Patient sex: M
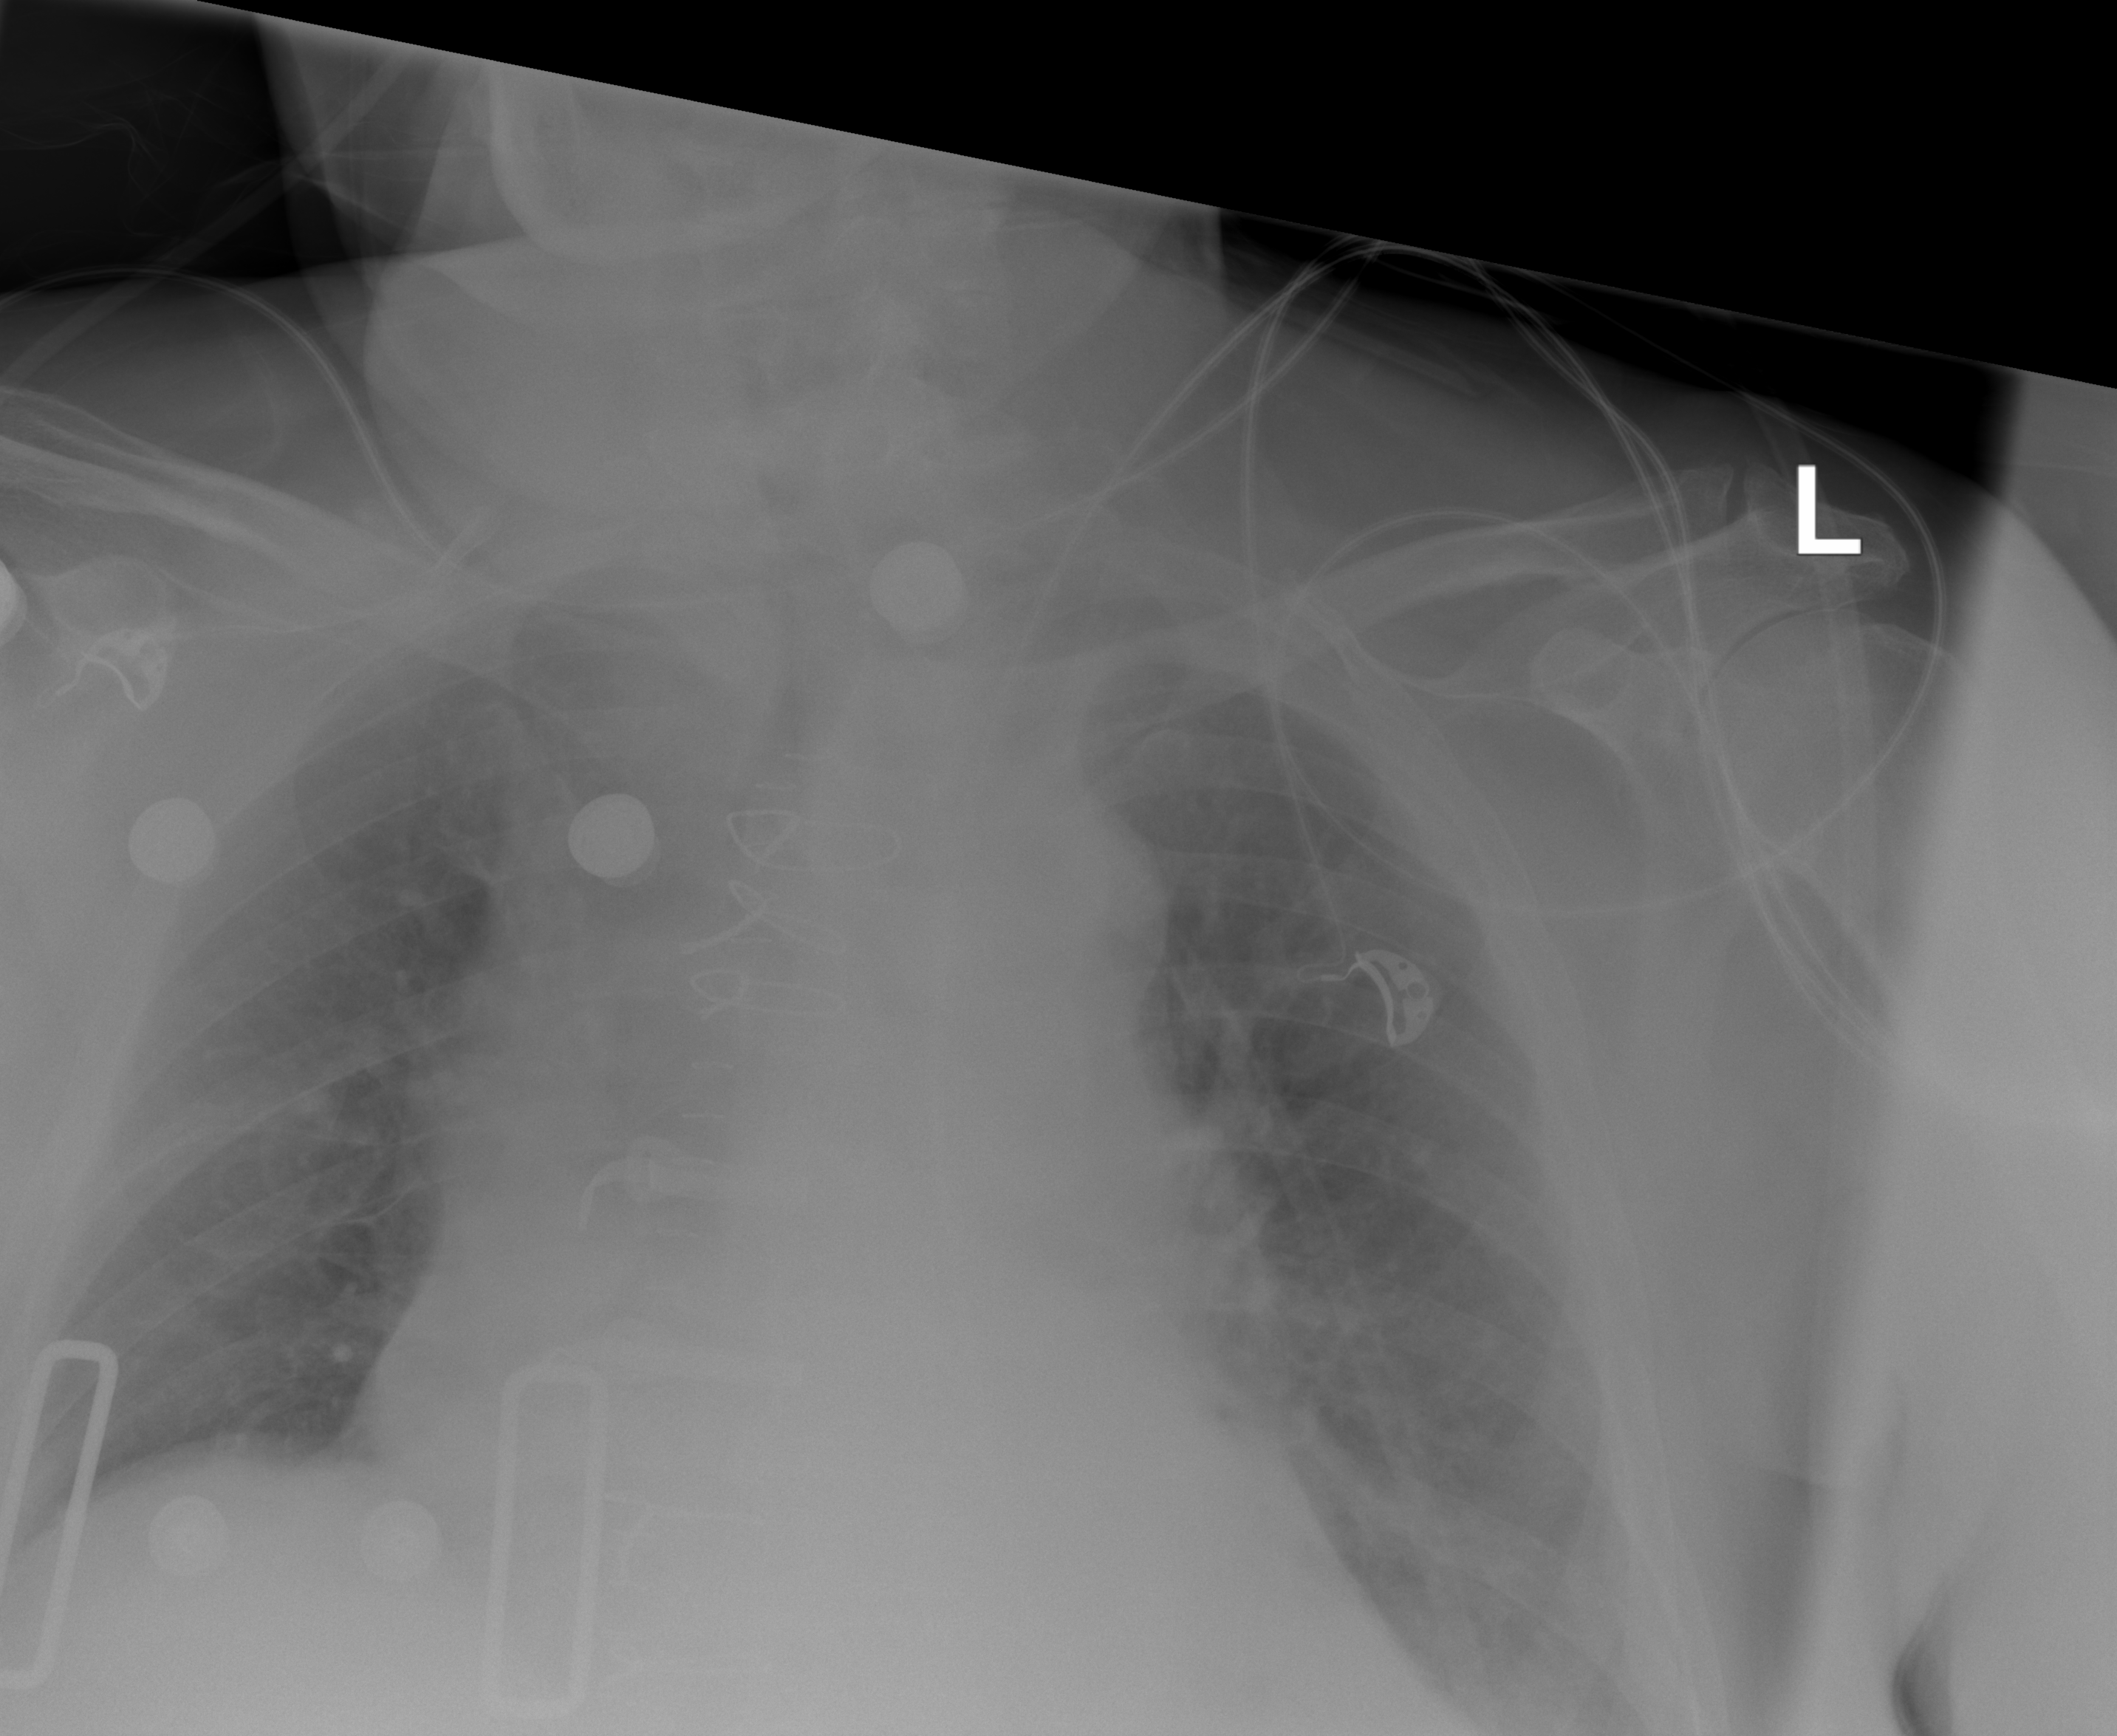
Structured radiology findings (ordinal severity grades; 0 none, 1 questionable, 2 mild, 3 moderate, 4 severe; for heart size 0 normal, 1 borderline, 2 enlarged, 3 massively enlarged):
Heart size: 2
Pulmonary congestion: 2
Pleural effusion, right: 0
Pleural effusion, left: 0
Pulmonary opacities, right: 0
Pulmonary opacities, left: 0
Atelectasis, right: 2
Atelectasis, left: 0